Field crop: tomato
Growth stage: 2
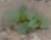
Species: solanum